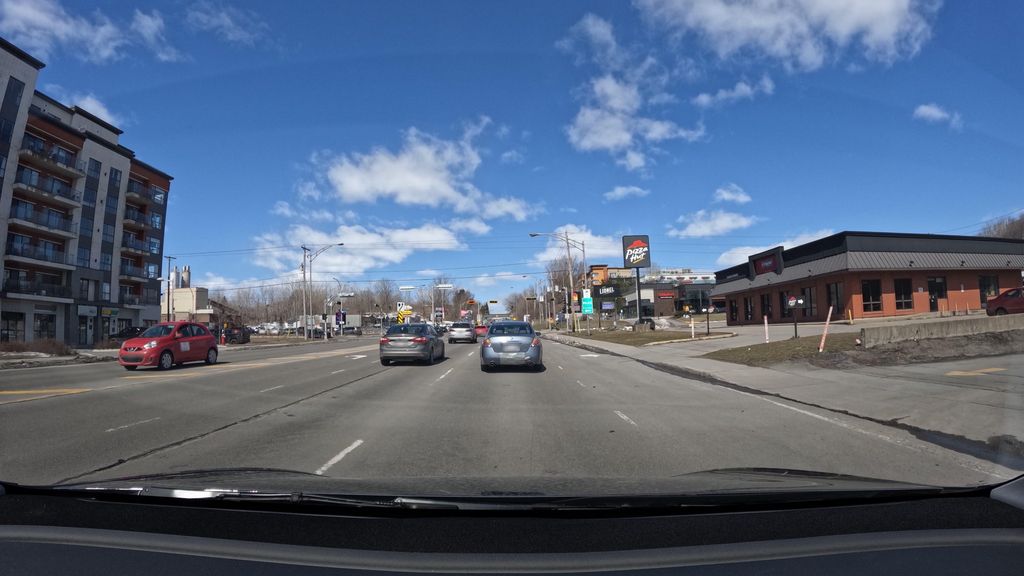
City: montreal